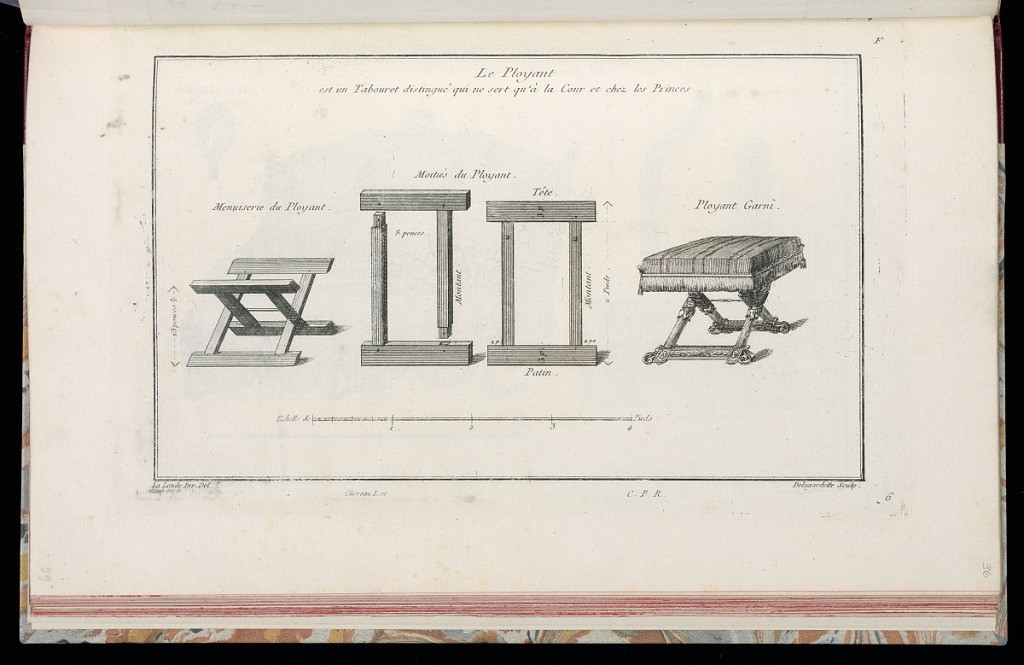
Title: Le Ployant
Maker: Richard de Lalonde, French, active 1780–96
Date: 1775-1788
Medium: Etching on off-white laid paper
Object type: Print
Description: Elevation, plan, and profile of a Ployant stool, which has crossed legs. The plate is signed and numbered.